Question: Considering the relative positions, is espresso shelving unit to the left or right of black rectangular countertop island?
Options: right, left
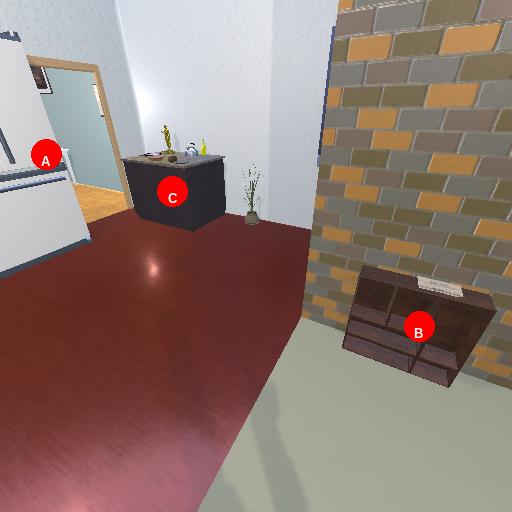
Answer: right